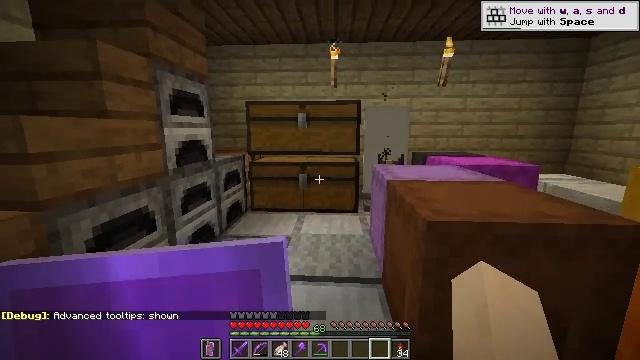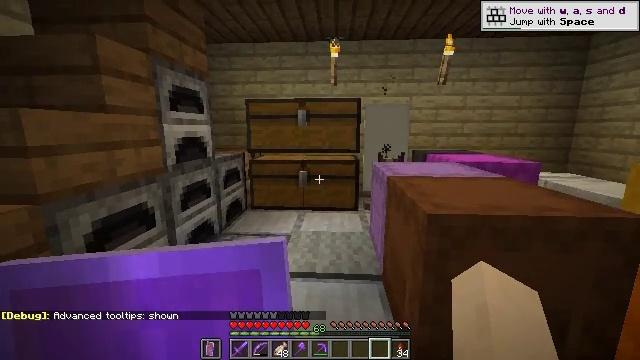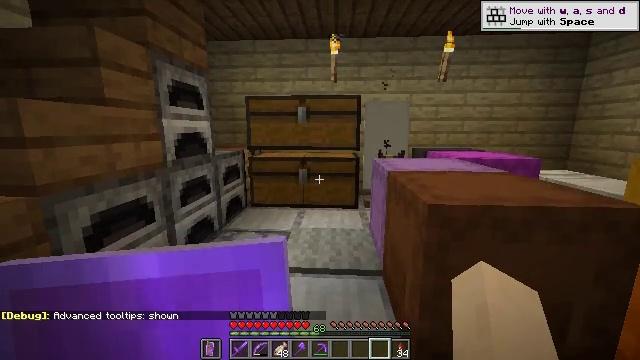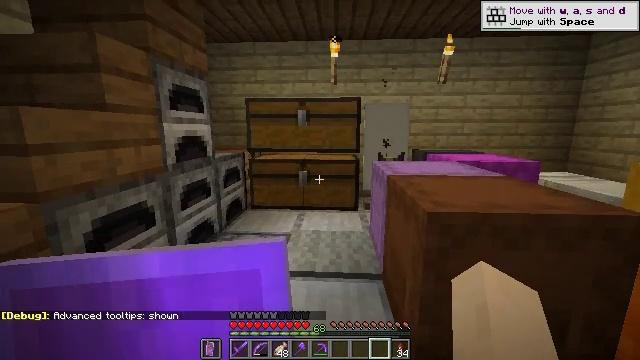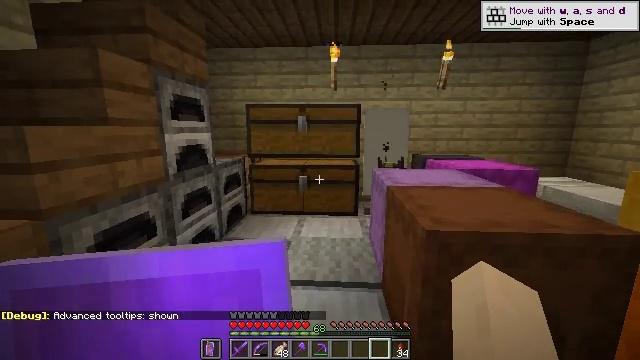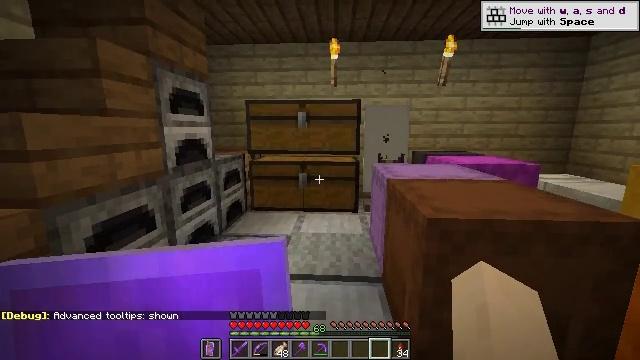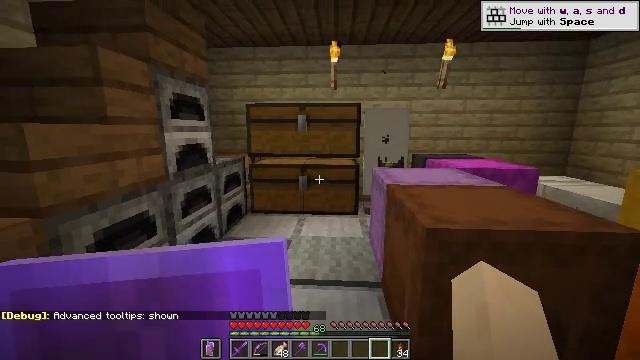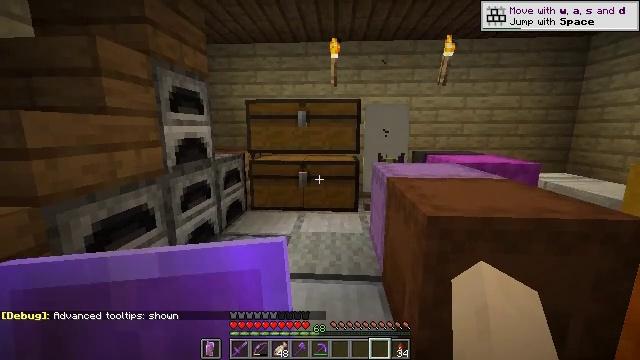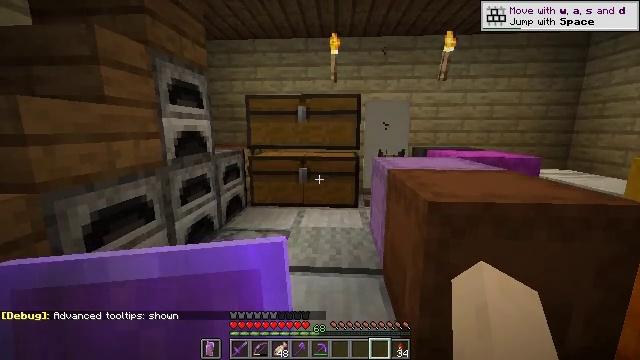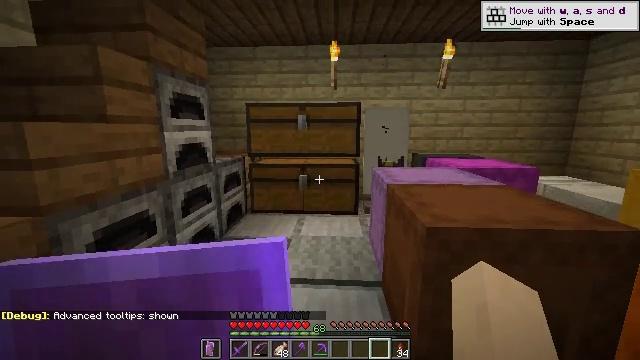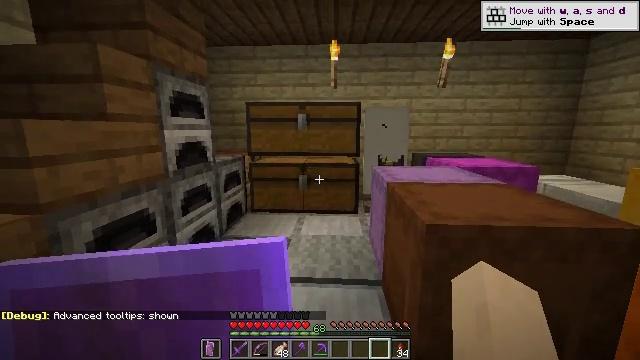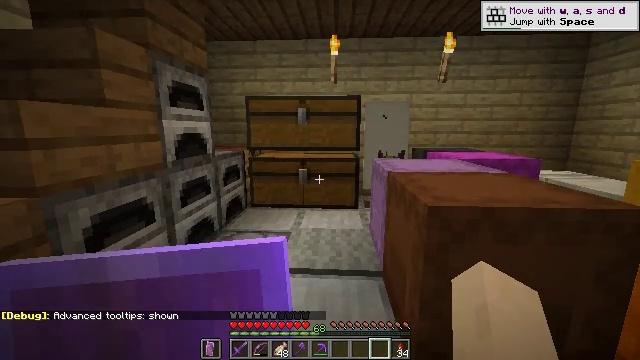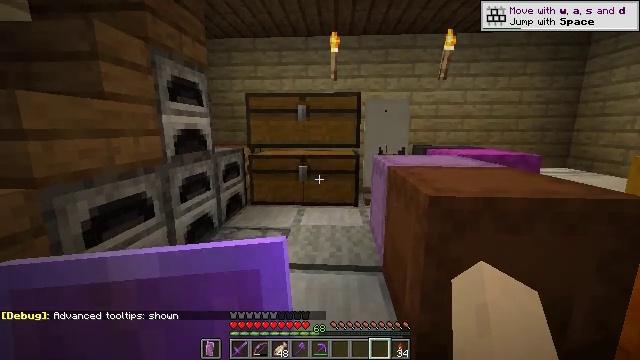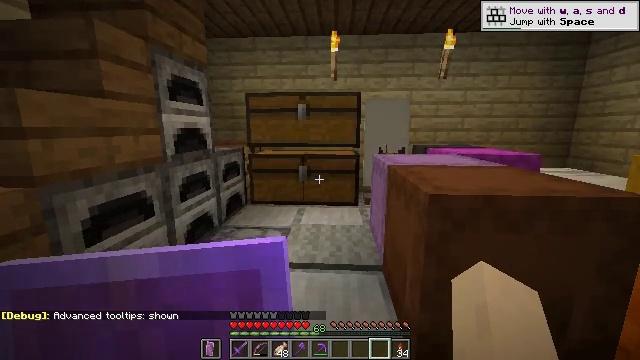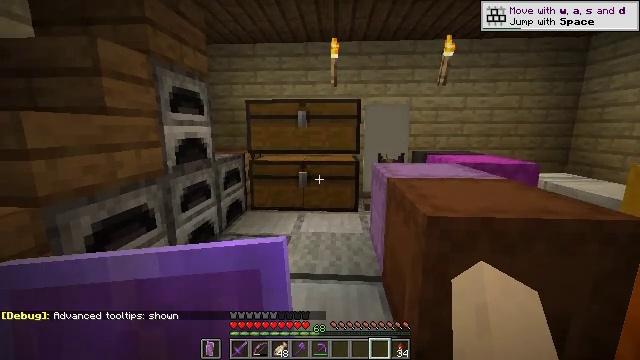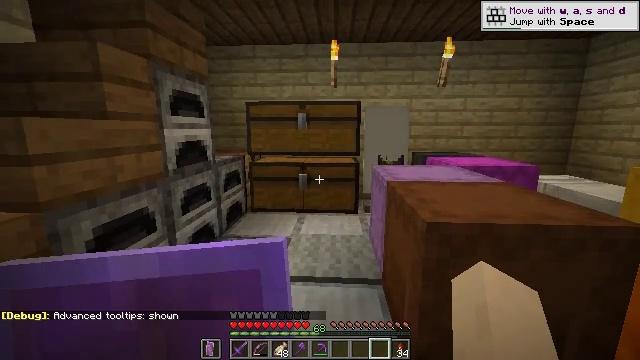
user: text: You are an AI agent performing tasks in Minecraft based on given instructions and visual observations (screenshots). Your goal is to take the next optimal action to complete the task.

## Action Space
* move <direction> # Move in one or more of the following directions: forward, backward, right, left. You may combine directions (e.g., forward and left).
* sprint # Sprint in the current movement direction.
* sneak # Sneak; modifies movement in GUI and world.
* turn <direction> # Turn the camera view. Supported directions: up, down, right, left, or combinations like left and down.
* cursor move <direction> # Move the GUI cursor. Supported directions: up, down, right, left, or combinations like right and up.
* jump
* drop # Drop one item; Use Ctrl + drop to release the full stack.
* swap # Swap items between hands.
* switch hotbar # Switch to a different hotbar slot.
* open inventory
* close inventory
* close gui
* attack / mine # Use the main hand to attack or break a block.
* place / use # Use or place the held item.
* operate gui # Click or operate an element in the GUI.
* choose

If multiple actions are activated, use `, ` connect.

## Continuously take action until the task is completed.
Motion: motion action
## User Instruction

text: Gather the magenta shulker box from the ground.
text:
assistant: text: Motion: sneak
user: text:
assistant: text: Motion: no_op
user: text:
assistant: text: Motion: sneak
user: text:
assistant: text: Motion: sneak
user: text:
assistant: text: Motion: sneak
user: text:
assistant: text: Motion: no_op
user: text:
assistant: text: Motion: sneak
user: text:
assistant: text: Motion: sneak
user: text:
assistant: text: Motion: sneak
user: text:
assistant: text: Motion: sneak
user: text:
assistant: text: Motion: sneak
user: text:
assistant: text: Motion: sneak
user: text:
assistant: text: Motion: sneak
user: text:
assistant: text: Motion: no_op
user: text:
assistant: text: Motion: sneak
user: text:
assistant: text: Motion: sneak
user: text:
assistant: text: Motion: sneak
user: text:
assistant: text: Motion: no_op
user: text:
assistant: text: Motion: no_op
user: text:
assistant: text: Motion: no_op
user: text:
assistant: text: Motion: no_op
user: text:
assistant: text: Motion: no_op
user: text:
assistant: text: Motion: no_op
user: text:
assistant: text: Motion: no_op
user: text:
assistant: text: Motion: no_op
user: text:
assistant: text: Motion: no_op
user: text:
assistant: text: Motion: no_op
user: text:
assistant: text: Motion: no_op
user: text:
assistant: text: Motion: no_op
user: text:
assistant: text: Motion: no_op